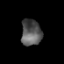
Tissue: prostate
Cell type: T cells
Senescence score: 0.7095
Nuclear area (px): 522
Mean DAPI intensity: 87.709